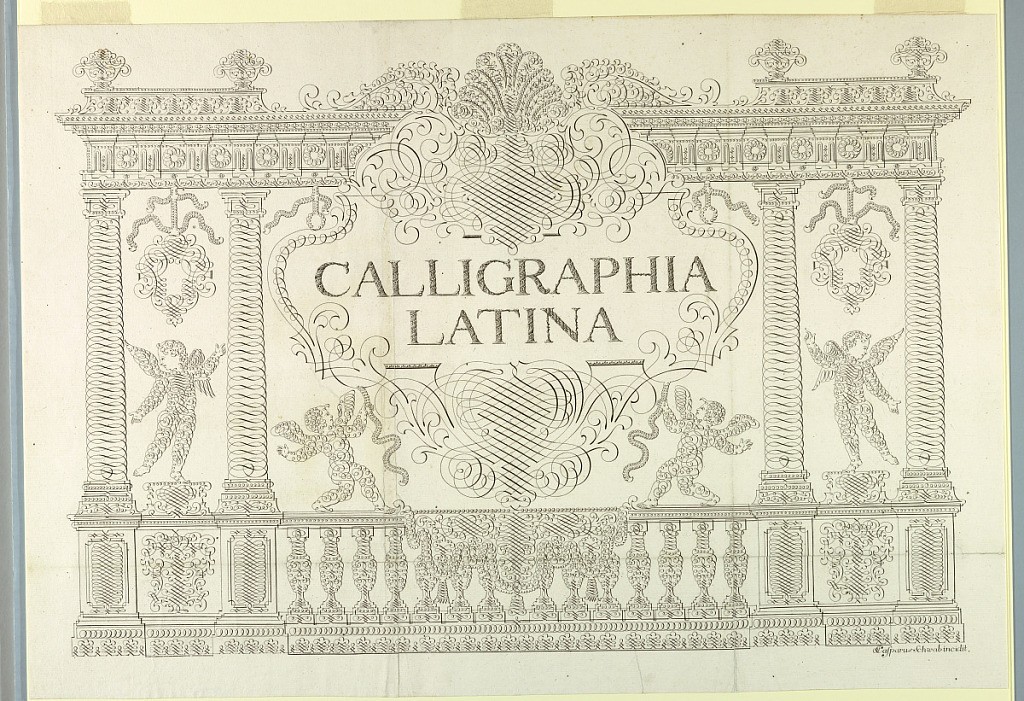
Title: Title Page "Calligraphia Latina," in Dissertatio epistolaris de calligraphiae nomenclatione...
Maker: Johann Caspar Schwab, German, 1727 - after 1810
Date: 1756
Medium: Engraving on white laid paper
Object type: Print
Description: Title page ''Calligraphia Latina,'' in Dissertatio epistolans de calligraphiae nomenclatione..., 1756 (Vienna, Austria)(text by Johann Georg van Schwandner, illustrations by Johann Caspar Schwab)???